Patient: sex M, age 37
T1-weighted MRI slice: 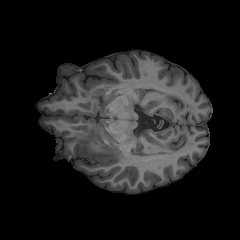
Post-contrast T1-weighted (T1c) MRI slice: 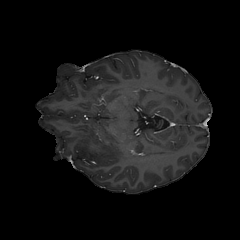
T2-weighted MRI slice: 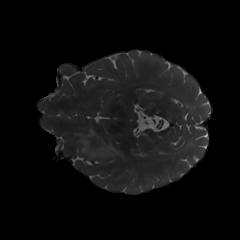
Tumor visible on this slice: yes
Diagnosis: Astrocytoma, IDH-mutant
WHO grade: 4